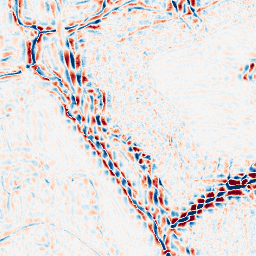
Category: wavelet
Decomposition family: wavelet_dwt
Decomposition parameters: wavelet: coif2
level: 3
Upsampling method: quintic
Upsampling parameters: scale: 4
Upsampling scale: 4